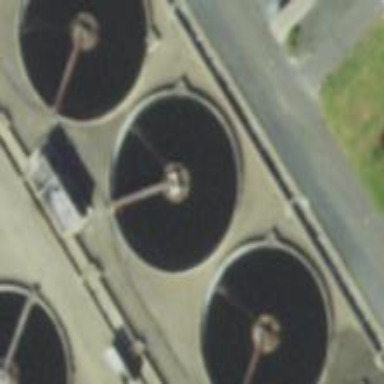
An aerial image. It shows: Image of wastewater.